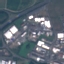
Land use / land cover: Industrial